Question: I'm using <URL> library. I want to create holes in graphics object. To do that I have search and tried loads of way but could not come up with any solution.
Initially I was thinking this library would have support for non zero winding rule so I can accomplish my goal easily but it does not support winding rule so I fail on that attempt.
Meanwhile I found some strange behavior with drawing. I have posted a bug at <URL>. I don't know whether is it related to adding hole but mentioned here because one who interested to help me out it might be helpful to investigate this case better way.
Other solution that I have come up with is that I can do it using something called <URL>. I have tried this one also but don't know how to do it with graphics objects and also worry about that would it work for complex objects with thousands of cut.
Below is the simple test that I'm trying to reproduce. There is three rectangles on top of each other and top most (red rectangle) has two holes. For simple test round hole is taken but that could be in any shape.
I'm stuck at this stage and invested loads of time but still have no result. Any help would be really appreciable.

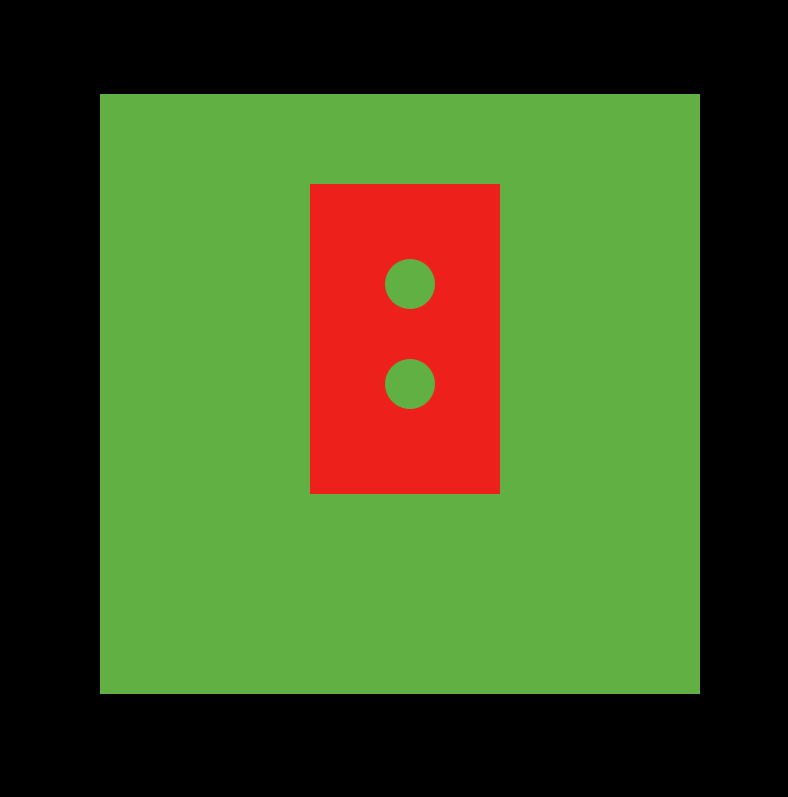
Answer: Currently there is no direct native function available to add holes inside graphics object. Indeed it can be done using mask but I have made a handy implementation for that using <URL> so no more masking and sprite to create holes.
Checkout full thread <URL>.